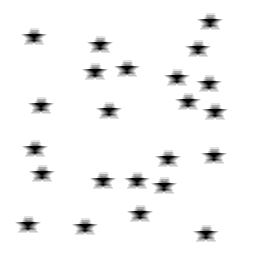
Squares: 0
Triangles: 0
Stars: 23
Total shapes: 23